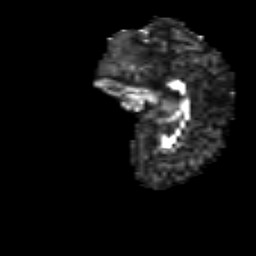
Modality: FA
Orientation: sagittal
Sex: male
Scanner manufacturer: siemens
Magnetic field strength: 3 T
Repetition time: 5 s
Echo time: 0.071 s